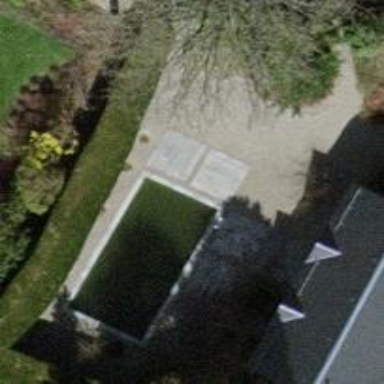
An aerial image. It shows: Swimming pool located in leisure land.